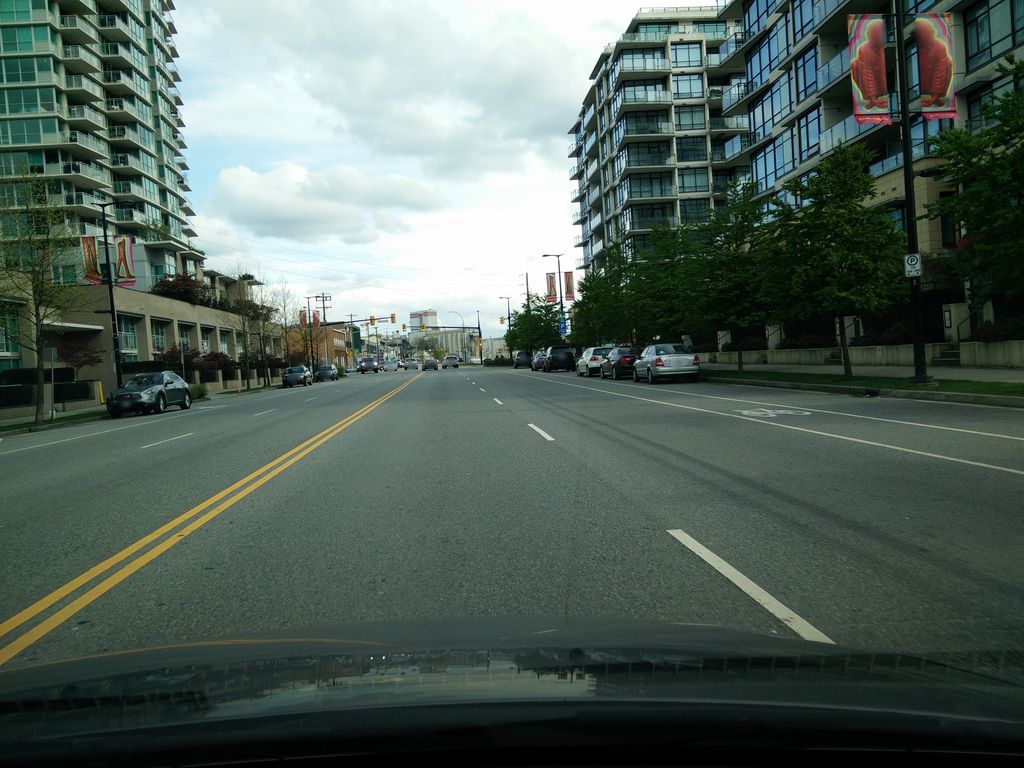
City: vancouver